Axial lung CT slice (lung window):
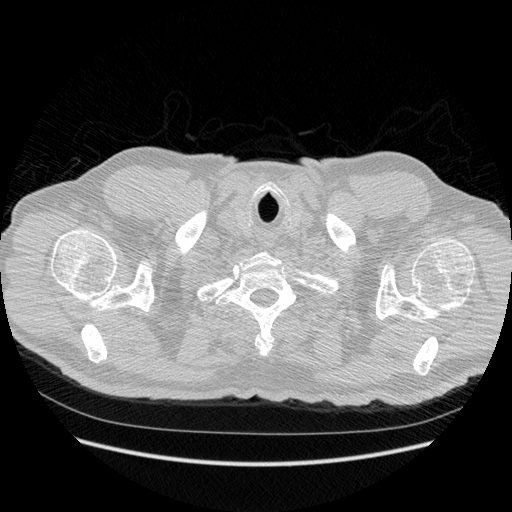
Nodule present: no